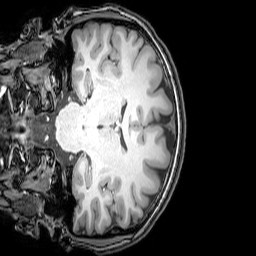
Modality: T1w
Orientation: coronal
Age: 24
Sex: female
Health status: healthy
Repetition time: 0.081 s
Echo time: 0.037 s